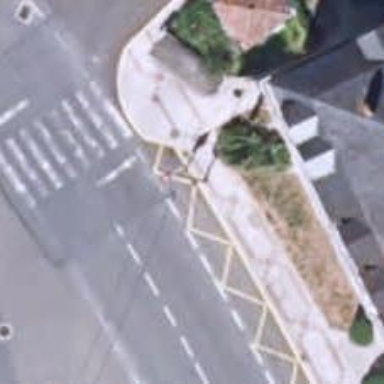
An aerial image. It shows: Bus stop with platform for public transport.